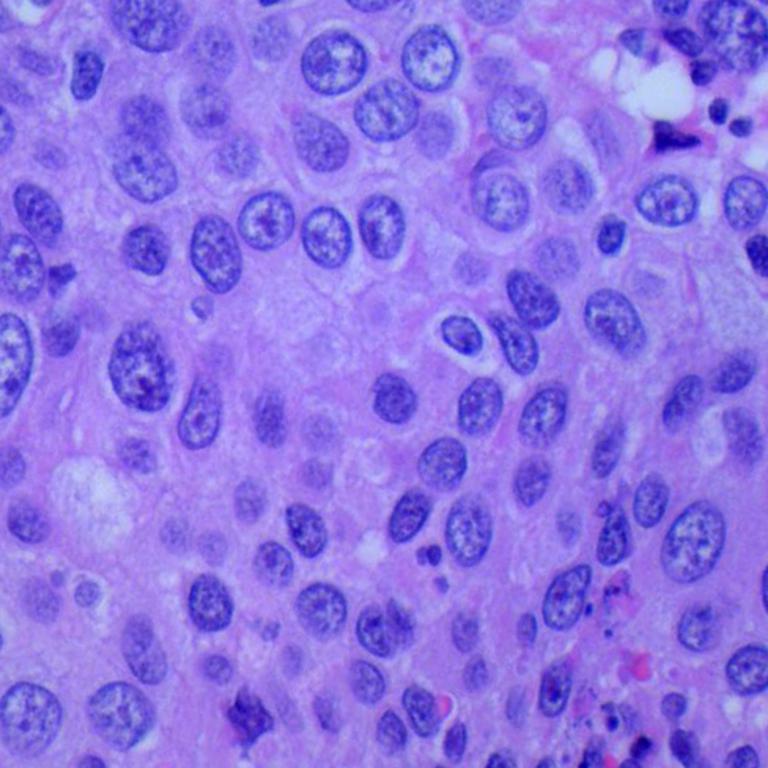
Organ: lung
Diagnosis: squamous carcinomas